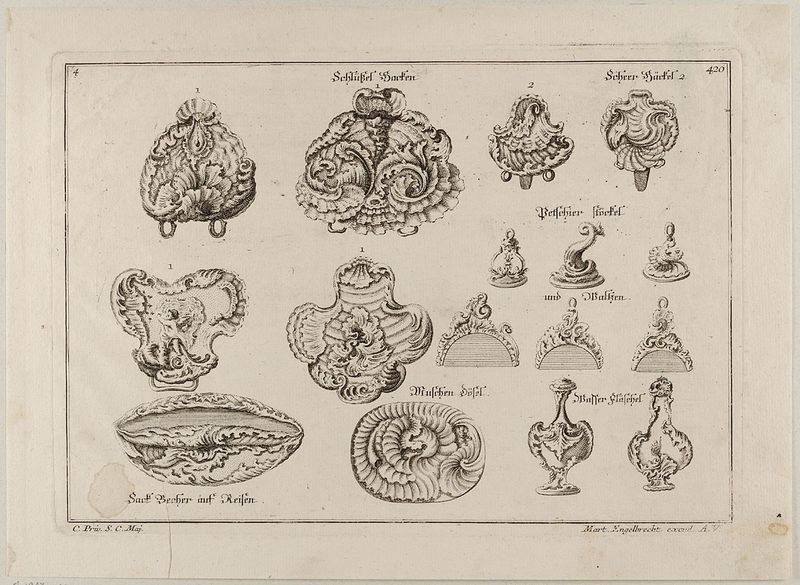
Titel: Dekorationsentwürfe für Alltagsgegenstände
Künstler: Martin Engelbrecht
Standort: Hamburg
Institution: Museum für Kunst und Gewerbe Hamburg
Schlagwörter: zeichnung, schloss, ornament, barock, natur, rokoko, grafik, graphik, verzierung, fotografie, photographie, druckgraphik, druckgrafik, radierung, kunst, kunstgewerbe, muschel, kunsthandwerk, rocaille, neuzeit, style, reproduktionen, barockzeit, barockzeitalter, industriedesign, druckerzeugnisse, muschelwerk, ornamentstich, vorlageblätter, fneuzeit